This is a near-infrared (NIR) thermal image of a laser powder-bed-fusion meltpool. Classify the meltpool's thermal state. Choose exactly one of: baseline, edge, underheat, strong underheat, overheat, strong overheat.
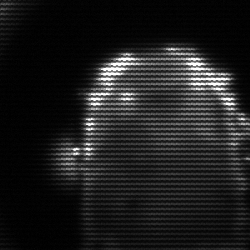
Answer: baseline